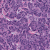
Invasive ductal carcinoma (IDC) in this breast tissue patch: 1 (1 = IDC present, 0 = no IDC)